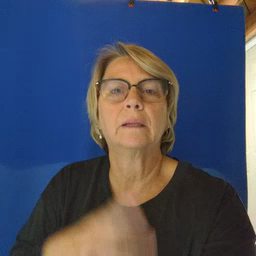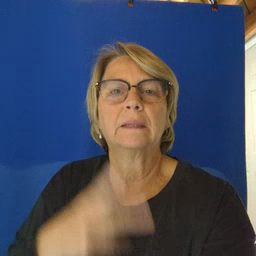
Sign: man